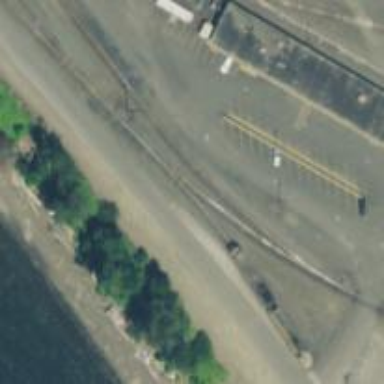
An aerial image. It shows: Railway yard.